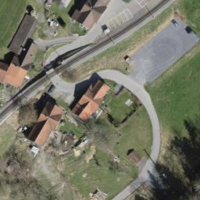
EUNIS habitat code: 55
Species observed at this site:
Oenothera glazioviana